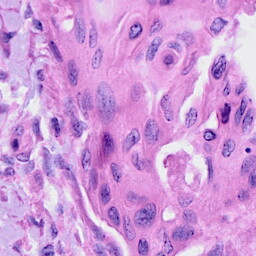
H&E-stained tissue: Cervix